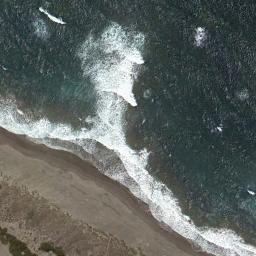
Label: beach